Aerial crown-view tile of a tropical tree (Barro Colorado Island, Panama), acquired 20250217:
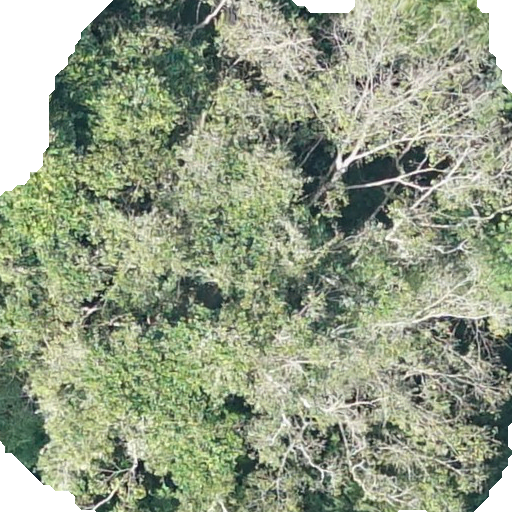
Species: Hura crepitans
GBIF accepted scientific name: Hura crepitans
Crown area: 401.277 m²